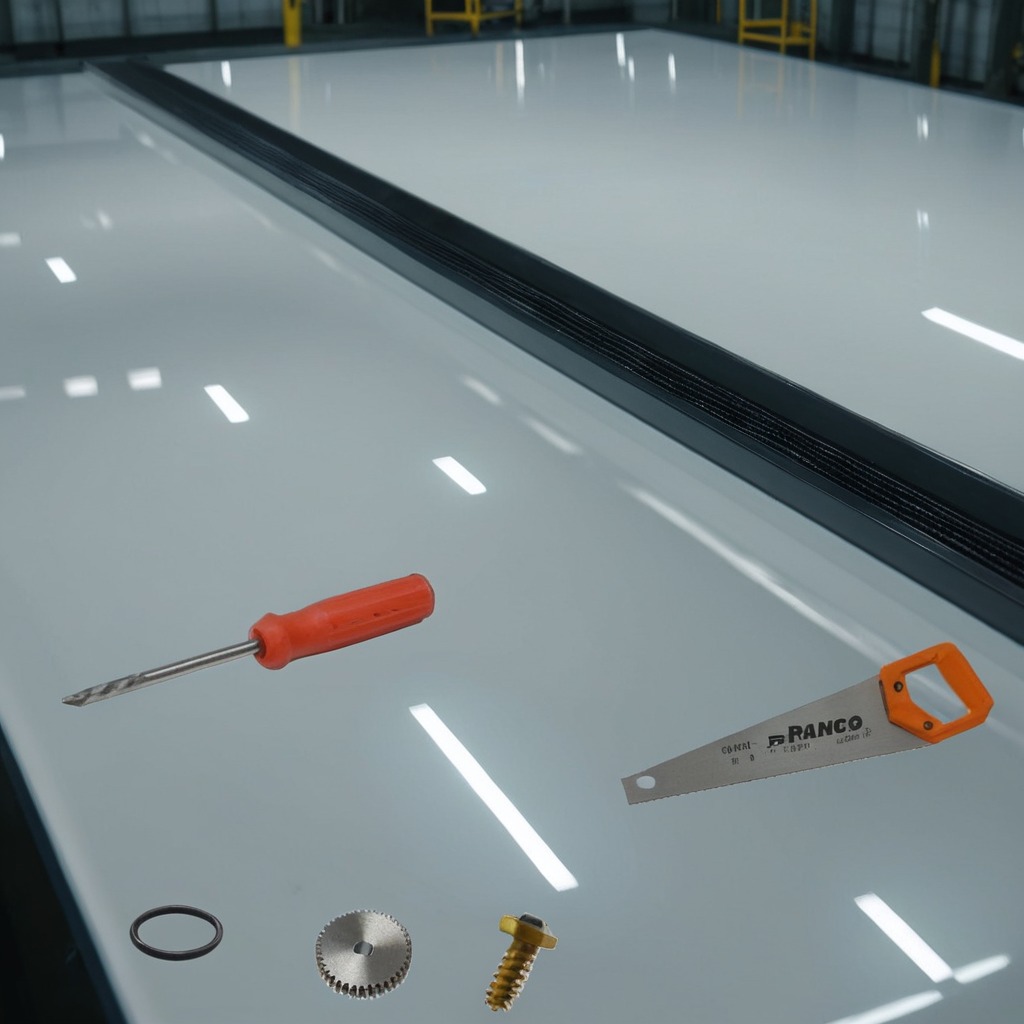
A rubber Oring, a steel gear with teeth, a metal machine screw, a handheld metal saw, and a screwdriver are lying on the high-gloss table.